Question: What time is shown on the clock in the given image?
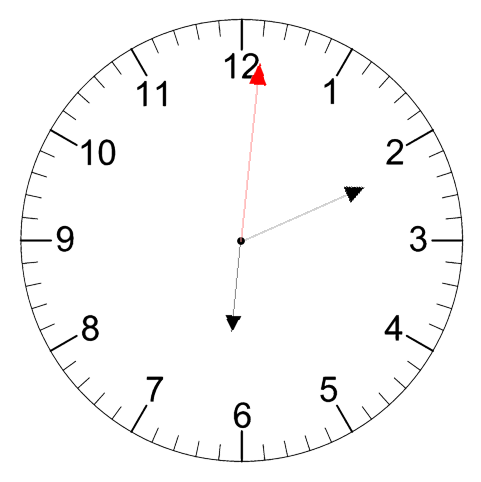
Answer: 06:11:01